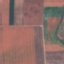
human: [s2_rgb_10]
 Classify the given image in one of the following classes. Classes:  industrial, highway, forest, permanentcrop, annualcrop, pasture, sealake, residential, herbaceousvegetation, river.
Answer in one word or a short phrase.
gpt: AnnualCrop